Field crop: tomato
Growth stage: 1
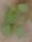
Species: solanum